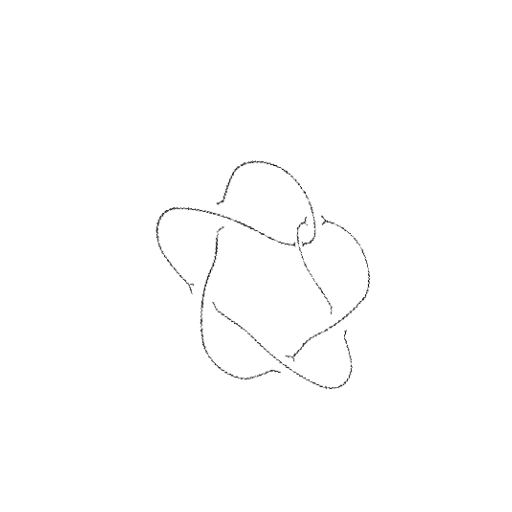
Crossing number: 6